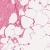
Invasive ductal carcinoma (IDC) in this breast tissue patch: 0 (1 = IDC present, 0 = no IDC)